Question: I'm trying to read messages from my inbox, but I'm keep getting exception
I disabled my AntiVir and Firewall, but doesn't help.
Below is code and console report:
'''
public class JavaMailPOP3eMail {
private String server = null;
private String user = null;
private String pass = null;
public void sendMail() {
server = "smtp.gmail.com";
user = "user123@gmail.com";
pass = "pass123";
Store store = null;
Folder folder = null;
try {
// get default session
Properties properties = System.getProperties();
Session session = Session.getDefaultInstance(properties, null);
session.setDebug(true);
// get a pop3 message store, and connect to it
store = session.getStore("pop3");
store.connect(server, user, pass);
// get the default folder
folder = store.getDefaultFolder();
if (folder == null) {
throw new Exception("No default folder");
}
// get the inbox
folder = folder.getFolder("INBOX");
if (folder == null) {
throw new Exception("No POP3 INBOX");
}
// open the folder read only
folder.open(Folder.READ_ONLY);
// get the messages and print them
Message[] messages = folder.getMessages();
for (int i = 0; i < messages.length; i++) {
printMail(messages[i]);
}
} catch (Exception e) {
e.printStackTrace();
} finally {
try {
if (folder != null) {
folder.close(false);
}
if (store != null) {
store.close();
}
} catch (MessagingException ex) {
ex.printStackTrace();
}
}
}
public void printMail(Message message) {
try {
// get header information
String from = null;
from = ((InternetAddress) message.getFrom()[0]).getPersonal();
// print sender details
System.out.println("From: " + from);
// get and print subject
String subj = message.getSubject();
System.out.println("Subject: " + subj);
// get the message itself
Part messagePart = message;
Object content = messagePart.getContent();
if (content instanceof Multipart) {
messagePart = ((Multipart) content).getBodyPart(0);
System.out.println("[ Multipart Message ]");
}
// get the content type
String contentType = messagePart.getContentType();
// if the content is plain text, print it
System.out.println("Content: " + contentType);
if (contentType.startsWith("text/plain") ||
contentType.startsWith("text/html")) {
InputStream is = messagePart.getInputStream();
BufferedReader br = new BufferedReader(
new InputStreamReader(is)
);
String line = br.readLine();
while (line != null ) {
System.out.println(line);
line = br.readLine();
}
}
System.out.println("");
} catch (Exception ex) {
ex.printStackTrace();
}
}
public static void main(String[] args) {
JavaMailPOP3eMail mail = new JavaMailPOP3eMail();
mail.sendMail();
}
}
'''
Exception:
'''
DEBUG: setDebug: JavaMail version 1.5.2
DEBUG: getProvider() returning javax.mail.Provider[STORE,pop3,com.sun.mail.pop3.POP3Store,Oracle]
DEBUG POP3: mail.pop3.rsetbeforequit: false
DEBUG POP3: mail.pop3.disabletop: false
DEBUG POP3: mail.pop3.forgettopheaders: false
DEBUG POP3: mail.pop3.cachewriteto: false
DEBUG POP3: mail.pop3.filecache.enable: false
DEBUG POP3: mail.pop3.keepmessagecontent: false
DEBUG POP3: mail.pop3.starttls.enable: false
DEBUG POP3: mail.pop3.starttls.required: false
DEBUG POP3: mail.pop3.apop.enable: false
DEBUG POP3: mail.pop3.disablecapa: false
DEBUG POP3: connecting to host "smtp.gmail.com", port 110, isSSL false
com.sun.mail.util.MailConnectException: Couldn't connect to host, port: smtp.gmail.com, 110; timeout -1;
nested exception is:
java.net.ConnectException: Connection timed out: connect
at com.sun.mail.pop3.POP3Store.protocolConnect(POP3Store.java:211)
at javax.mail.Service.connect(Service.java:364)
at javax.mail.Service.connect(Service.java:245)
at example3.JavaMailPOP3eMail.sendMail(JavaMailPOP3eMail.java:43)
at example3.JavaMailPOP3eMail.main(JavaMailPOP3eMail.java:118)
Caused by: java.net.ConnectException: Connection timed out: connect
at java.net.DualStackPlainSocketImpl.connect0(Native Method)
at java.net.DualStackPlainSocketImpl.socketConnect(DualStackPlainSocketImpl.java:79)
at java.net.AbstractPlainSocketImpl.doConnect(AbstractPlainSocketImpl.java:339)
at java.net.AbstractPlainSocketImpl.connectToAddress(AbstractPlainSocketImpl.java:200)
at java.net.AbstractPlainSocketImpl.connect(AbstractPlainSocketImpl.java:182)
at java.net.PlainSocketImpl.connect(PlainSocketImpl.java:172)
at java.net.SocksSocketImpl.connect(SocksSocketImpl.java:392)
at java.net.Socket.connect(Socket.java:579)
at java.net.Socket.connect(Socket.java:528)
at com.sun.mail.util.SocketFetcher.createSocket(SocketFetcher.java:312)
at com.sun.mail.util.SocketFetcher.getSocket(SocketFetcher.java:236)
at com.sun.mail.pop3.Protocol.<init>(Protocol.java:112)
at com.sun.mail.pop3.POP3Store.getPort(POP3Store.java:264)
at com.sun.mail.pop3.POP3Store.protocolConnect(POP3Store.java:207)
'''
POP is enabled but still doesn't work

Do you have any other idea what the reason could be ?
'''
DEBUG: setDebug: JavaMail version 1.5.2
DEBUG: getProvider() returning javax.mail.Provider[STORE,pop3,com.sun.mail.pop3.POP3Store,Oracle]
DEBUG POP3: mail.pop3.rsetbeforequit: false
DEBUG POP3: mail.pop3.disabletop: false
DEBUG POP3: mail.pop3.forgettopheaders: false
DEBUG POP3: mail.pop3.cachewriteto: false
DEBUG POP3: mail.pop3.filecache.enable: false
DEBUG POP3: mail.pop3.keepmessagecontent: false
DEBUG POP3: mail.pop3.starttls.enable: false
DEBUG POP3: mail.pop3.starttls.required: false
DEBUG POP3: mail.pop3.apop.enable: false
DEBUG POP3: mail.pop3.disablecapa: false
DEBUG POP3: connecting to host "pop.gmail.com", port 110, isSSL false
com.sun.mail.util.MailConnectException: Couldn't connect to host, port: pop.gmail.com, 110; timeout -1;
nested exception is:
java.net.ConnectException: Connection timed out: connect
at com.sun.mail.pop3.POP3Store.protocolConnect(POP3Store.java:211) at com.sun.mail.pop3.POP3Store.protocolConnect(POP3Store.java:211)
at javax.mail.Service.connect(Service.java:364)
at javax.mail.Service.connect(Service.java:245)
at example3.JavaMailPOP3eMail.sendMail(JavaMailPOP3eMail.java:41)
at example3.JavaMailPOP3eMail.main(JavaMailPOP3eMail.java:116)
Caused by: java.net.ConnectException: Connection timed out: connect
at java.net.DualStackPlainSocketImpl.connect0(Native Method)
at java.net.DualStackPlainSocketImpl.socketConnect(DualStackPlainSocketImpl.java:79)
at java.net.AbstractPlainSocketImpl.doConnect(AbstractPlainSocketImpl.java:339)
at java.net.AbstractPlainSocketImpl.connectToAddress(AbstractPlainSocketImpl.java:200)
at java.net.AbstractPlainSocketImpl.connect(AbstractPlainSocketImpl.java:182)
at java.net.PlainSocketImpl.connect(PlainSocketImpl.java:172)
at java.net.SocksSocketImpl.connect(SocksSocketImpl.java:392)
at java.net.Socket.connect(Socket.java:579)
at java.net.Socket.connect(Socket.java:528)
at com.sun.mail.util.SocketFetcher.createSocket(SocketFetcher.java:312)
at com.sun.mail.util.SocketFetcher.getSocket(SocketFetcher.java:236)
at com.sun.mail.pop3.Protocol.<init>(Protocol.java:112)
at com.sun.mail.pop3.POP3Store.getPort(POP3Store.java:264)
at com.sun.mail.pop3.POP3Store.protocolConnect(POP3Store.java:207)
... 4 more
'''
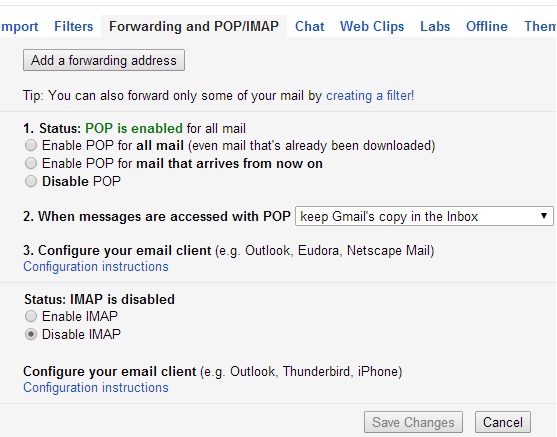
Answer: According to <URL> and you have to allow POP access to your account for this to work.